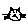
Label: cat